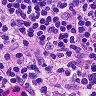
Metastatic tissue present: no